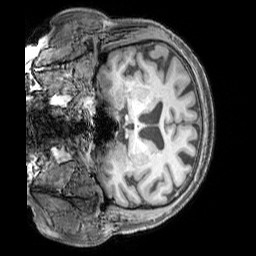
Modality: T1w
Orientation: coronal
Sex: female
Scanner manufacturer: siemens
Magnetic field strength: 3 T
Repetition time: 2.3 s
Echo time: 0.00226 s